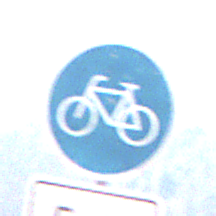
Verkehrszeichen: Radweg
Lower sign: HinweisDurchVerbaleAngabe2
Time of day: Midday
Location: Outdoor (Nature)
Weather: Clear
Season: NotSpecified
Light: Natural